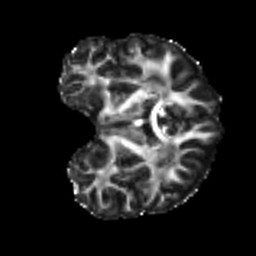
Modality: FA
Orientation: coronal
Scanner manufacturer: siemens
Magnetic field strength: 3 T
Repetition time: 4 s
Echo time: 0.0594 s